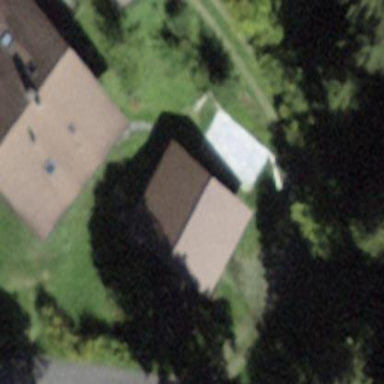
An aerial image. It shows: Shed building.